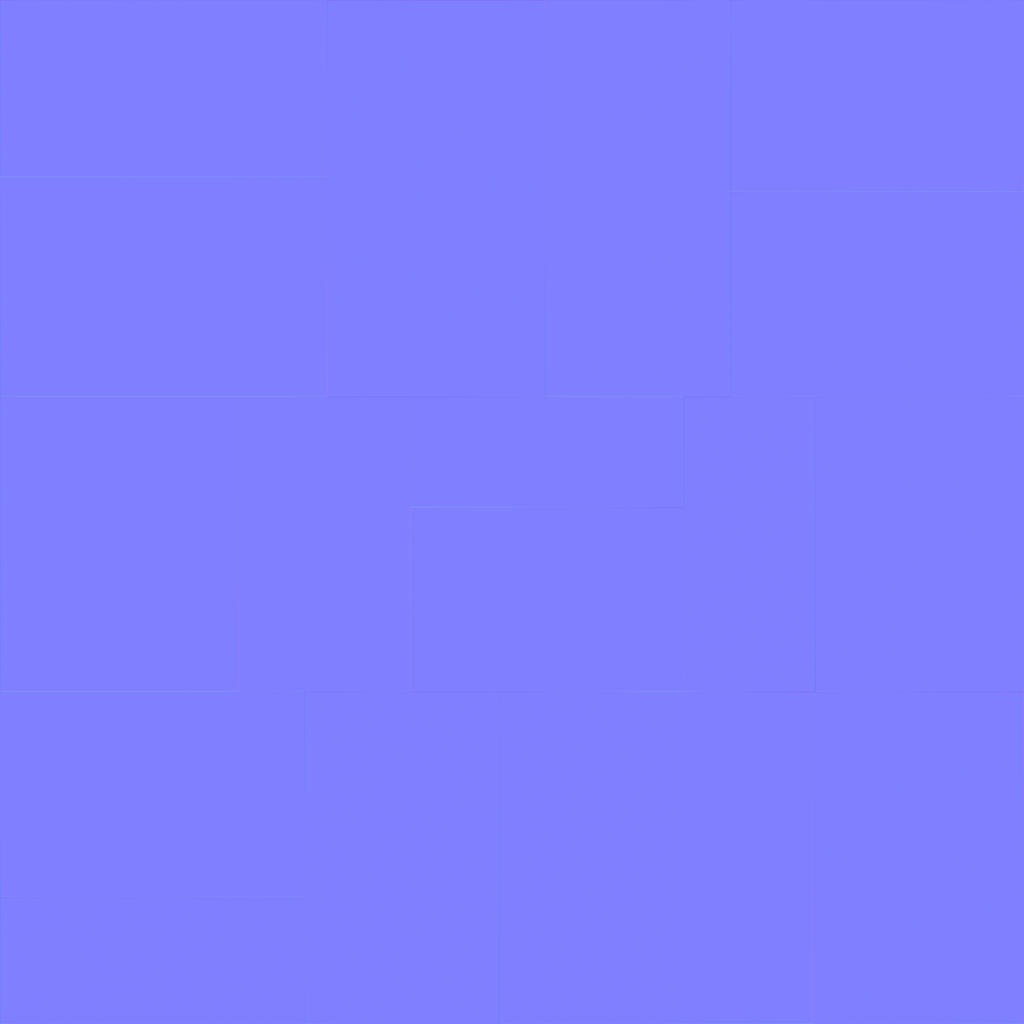
Texture map type: NormalDX